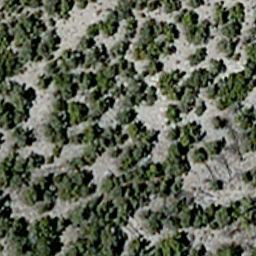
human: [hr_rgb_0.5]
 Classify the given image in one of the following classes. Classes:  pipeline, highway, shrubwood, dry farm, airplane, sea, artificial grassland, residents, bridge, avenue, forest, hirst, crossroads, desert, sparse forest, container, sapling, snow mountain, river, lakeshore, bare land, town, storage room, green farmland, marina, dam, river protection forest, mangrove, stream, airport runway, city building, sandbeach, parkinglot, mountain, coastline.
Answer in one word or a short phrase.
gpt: sparse forest